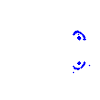
Particle: pion